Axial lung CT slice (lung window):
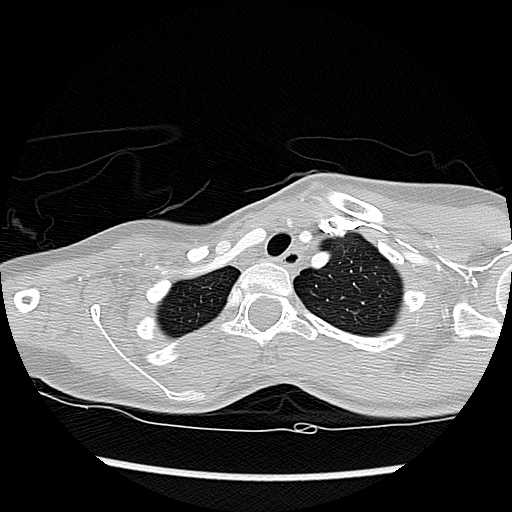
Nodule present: no